Question: I am trying to update my Android SDK Tools to 17 rev. and I updated usign SDK Tools but in Properties/library ;
But the fact that in the support folder there is a annotations.jar already.
What should I do to fix it?
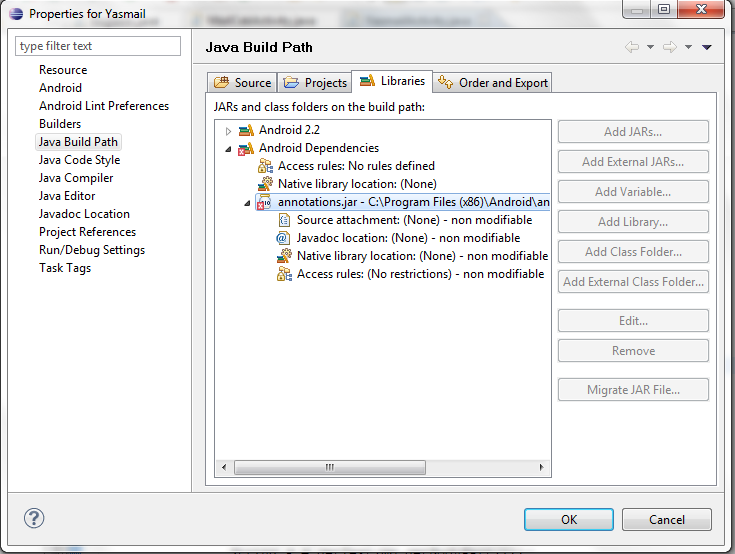
Answer: I had the same problem. I went to the SDK Manager within eclipse (Window --> Android SDK Manager) and installed the Android Support package which is found in the Extras folder. After the install the error was gone (at least in my system)